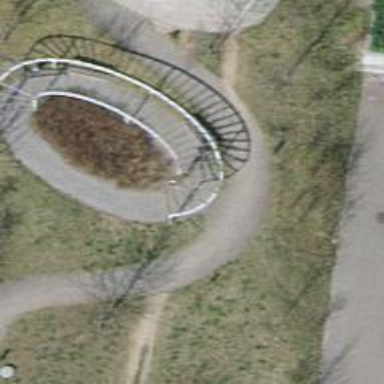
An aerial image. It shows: Brown bench.